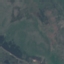
Land use / land cover class: HerbaceousVegetation